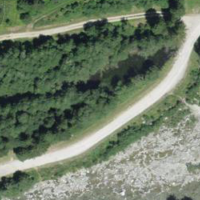
EUNIS habitat code: 45
Species observed at this site:
Juglans regia
Lycaena phlaeas
Polyommatus icarus
Cerastium tomentosum